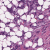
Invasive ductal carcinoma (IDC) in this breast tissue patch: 1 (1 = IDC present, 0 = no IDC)